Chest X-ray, PA view. Patient: 15 years old, sex F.
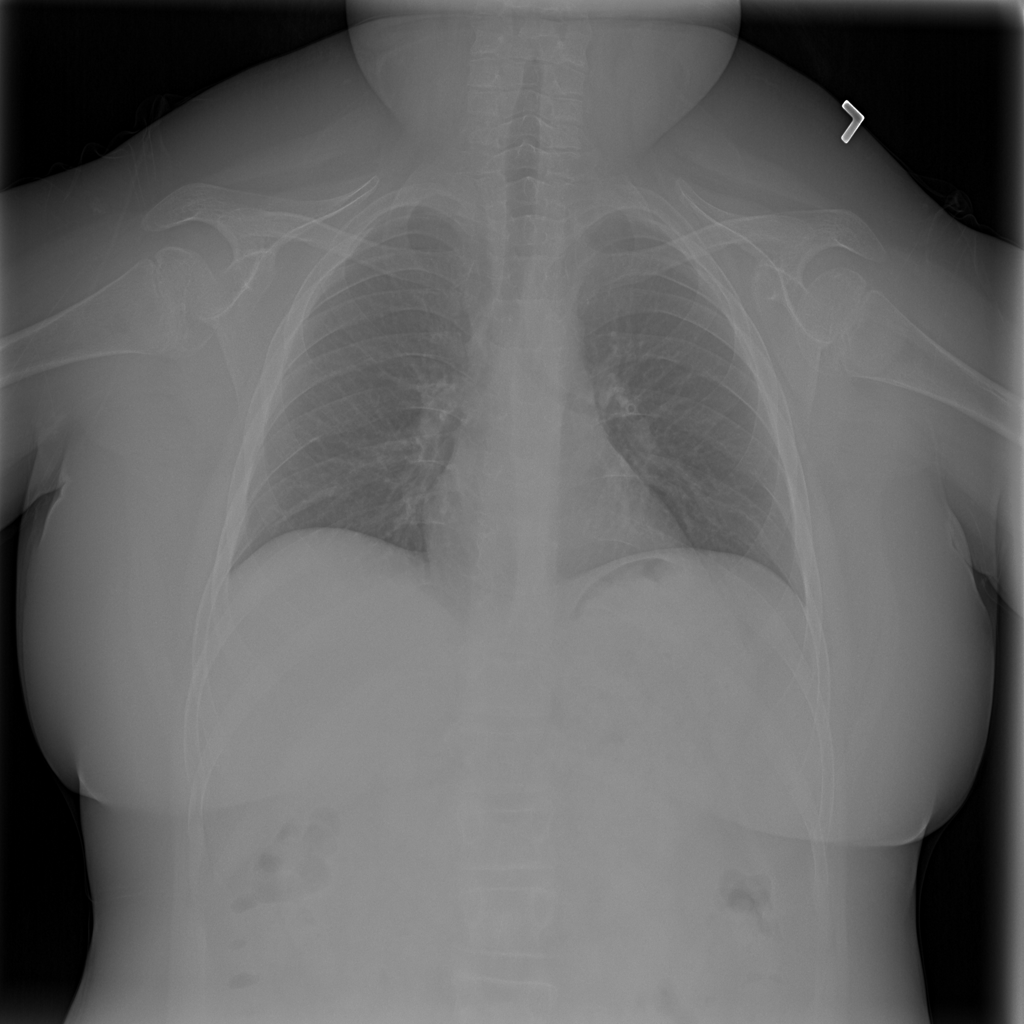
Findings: No Finding